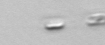
Label: Skeletonema